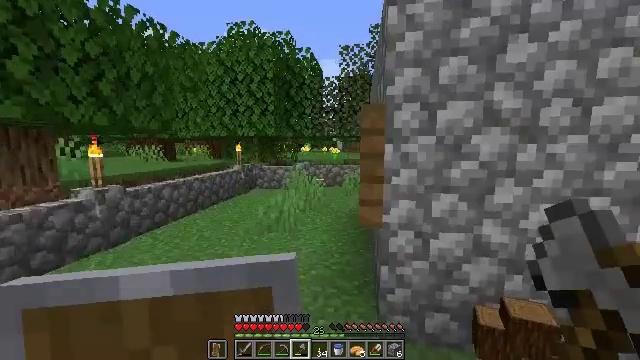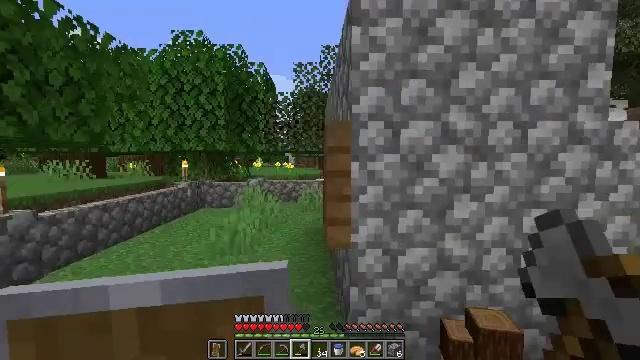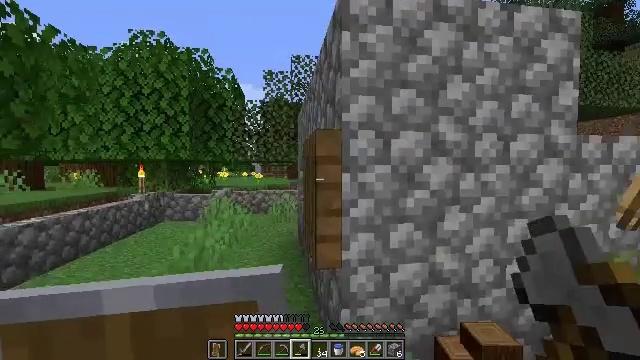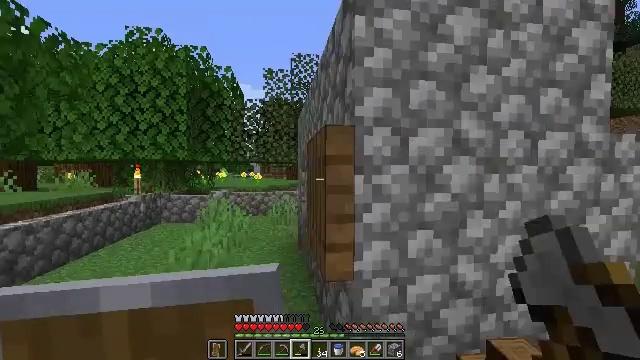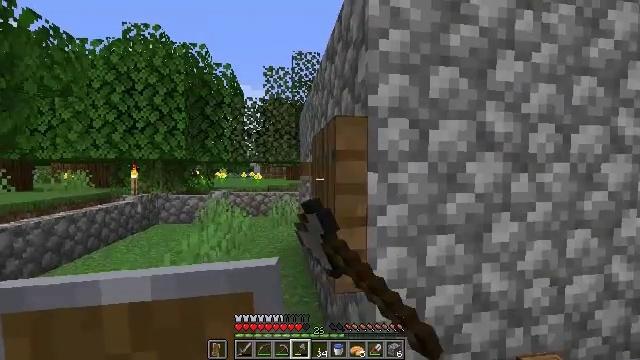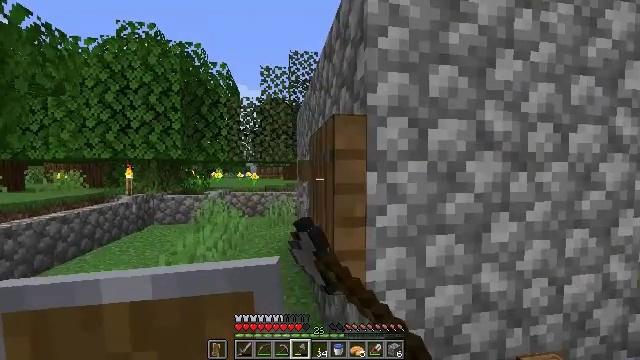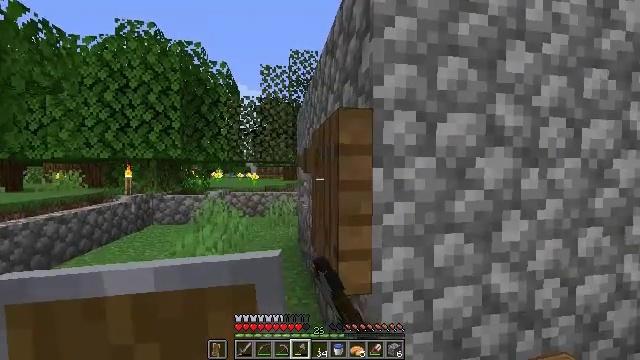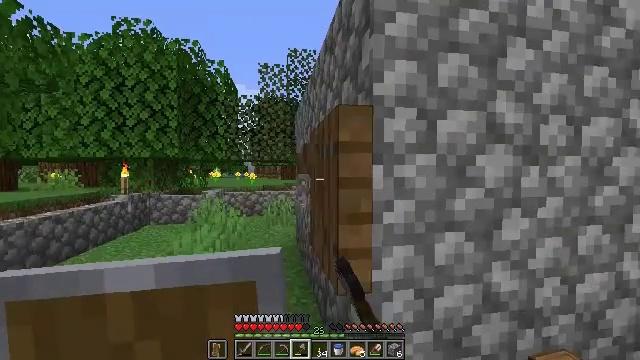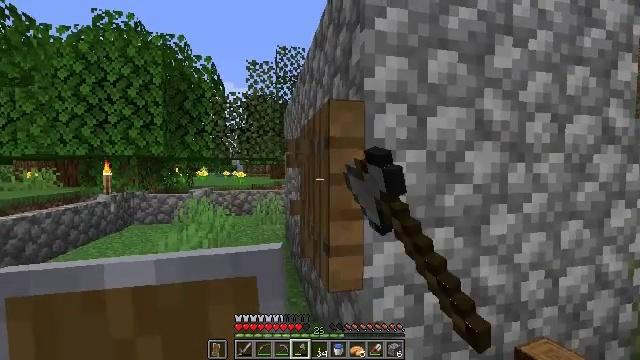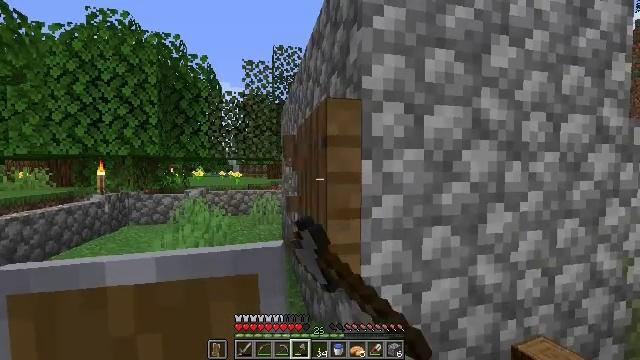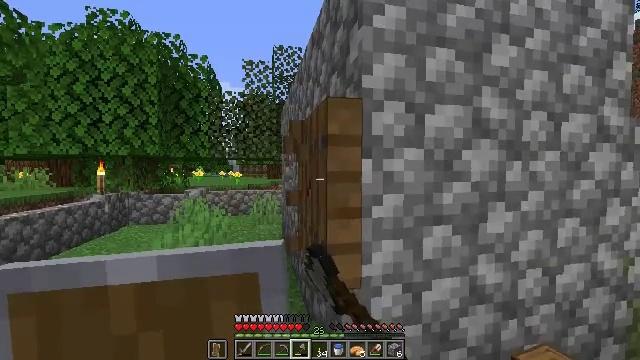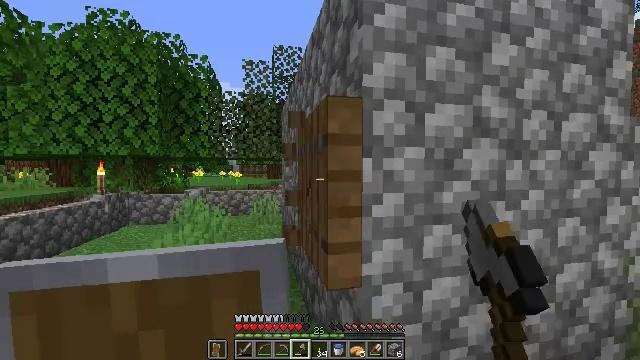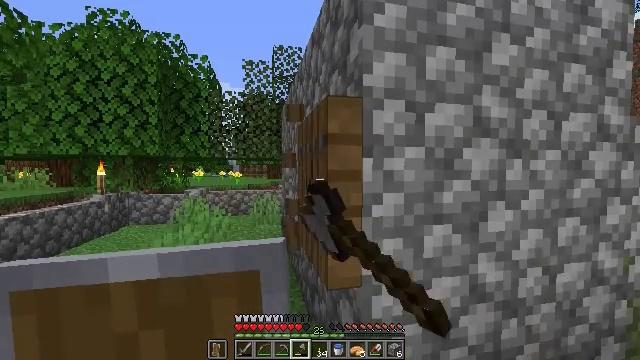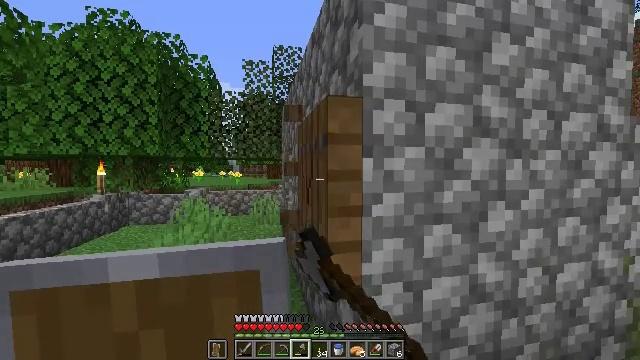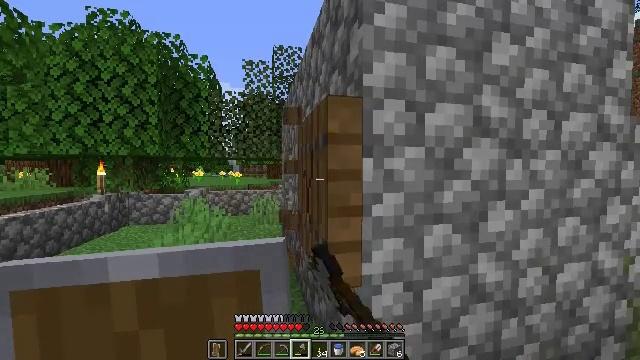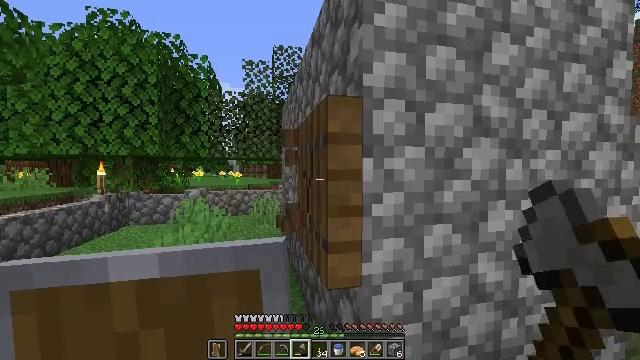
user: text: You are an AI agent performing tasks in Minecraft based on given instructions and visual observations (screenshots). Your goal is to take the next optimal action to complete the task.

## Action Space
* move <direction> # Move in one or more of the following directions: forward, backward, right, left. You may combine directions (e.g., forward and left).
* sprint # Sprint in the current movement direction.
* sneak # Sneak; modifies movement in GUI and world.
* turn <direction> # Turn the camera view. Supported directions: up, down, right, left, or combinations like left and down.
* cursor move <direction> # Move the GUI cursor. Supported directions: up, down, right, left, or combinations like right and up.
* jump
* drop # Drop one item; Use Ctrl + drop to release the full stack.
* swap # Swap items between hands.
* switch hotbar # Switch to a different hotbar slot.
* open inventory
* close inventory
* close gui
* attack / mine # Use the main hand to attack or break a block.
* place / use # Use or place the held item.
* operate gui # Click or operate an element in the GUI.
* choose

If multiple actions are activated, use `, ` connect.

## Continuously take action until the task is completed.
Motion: motion action
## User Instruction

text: Attack the spruce trapdoor to gather it.
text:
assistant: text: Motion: move forward and move left, turn right and up
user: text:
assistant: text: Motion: move forward, turn right and up
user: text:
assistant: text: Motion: move forward, attack / mine
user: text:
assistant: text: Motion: attack / mine
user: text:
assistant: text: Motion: attack / mine
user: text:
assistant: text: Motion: attack / mine
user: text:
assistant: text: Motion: attack / mine
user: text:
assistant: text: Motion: turn right, attack / mine
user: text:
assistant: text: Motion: attack / mine
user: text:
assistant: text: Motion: attack / mine
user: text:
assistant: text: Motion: attack / mine
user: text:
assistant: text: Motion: attack / mine
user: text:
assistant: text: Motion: attack / mine
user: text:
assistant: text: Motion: attack / mine
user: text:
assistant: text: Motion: attack / mine
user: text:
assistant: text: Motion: attack / mine
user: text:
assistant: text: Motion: attack / mine
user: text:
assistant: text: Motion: attack / mine
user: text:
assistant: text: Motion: attack / mine
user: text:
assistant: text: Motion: attack / mine
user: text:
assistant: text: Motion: attack / mine
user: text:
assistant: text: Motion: attack / mine
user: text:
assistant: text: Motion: attack / mine
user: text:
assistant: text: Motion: attack / mine
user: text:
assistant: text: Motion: attack / mine
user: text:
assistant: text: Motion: attack / mine
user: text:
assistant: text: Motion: attack / mine
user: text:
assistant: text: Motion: attack / mine
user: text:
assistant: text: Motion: attack / mine
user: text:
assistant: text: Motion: attack / mine